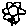
Label: flower